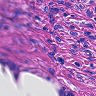
Metastatic tissue present: yes